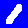
Digit: 1